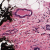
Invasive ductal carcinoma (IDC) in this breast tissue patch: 0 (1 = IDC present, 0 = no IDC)